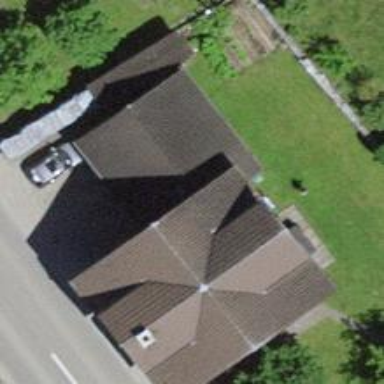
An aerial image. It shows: Garage.